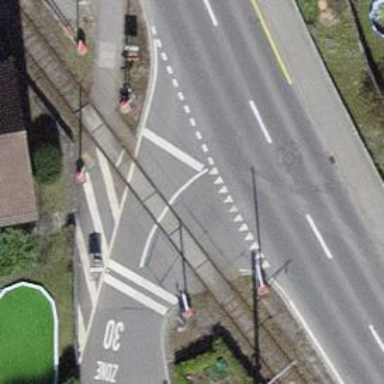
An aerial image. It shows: Level crossing with double half barrier.